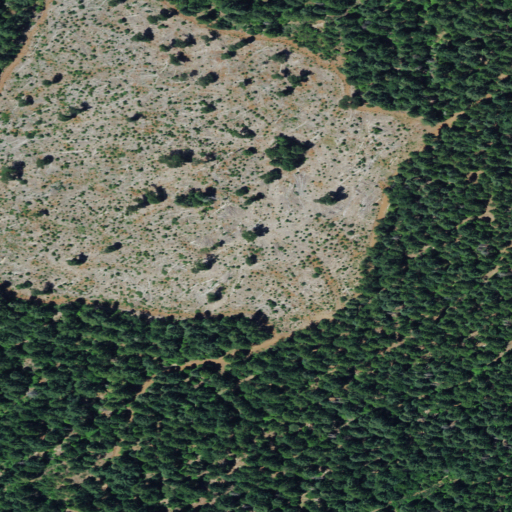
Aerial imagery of ridge(s) in California named Thatcher Ridge containing evergreen forest and shrub